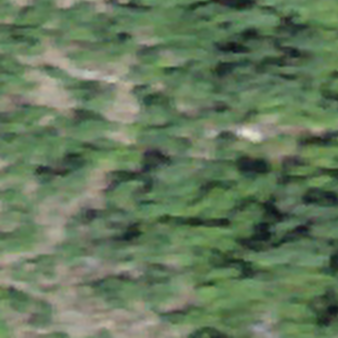
Label: other